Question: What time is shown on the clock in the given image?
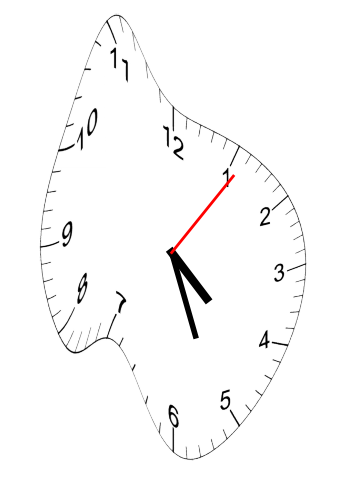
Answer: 04:26:06